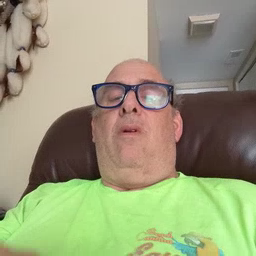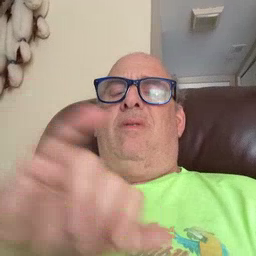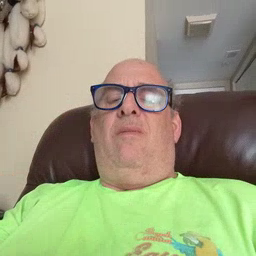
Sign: same